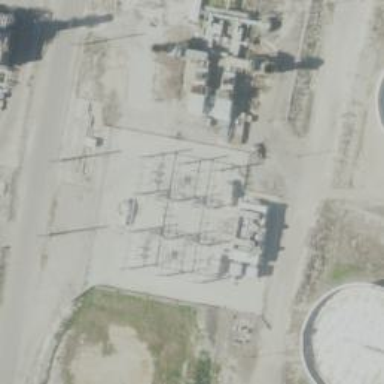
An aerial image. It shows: Switch for power supply.